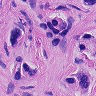
Metastatic tissue present: yes